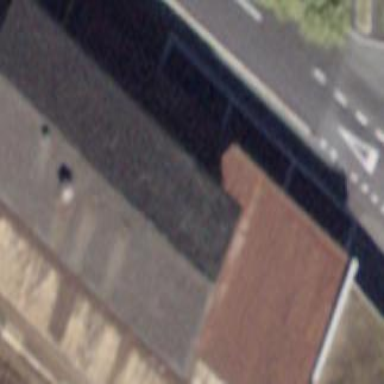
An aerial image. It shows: Train station building.